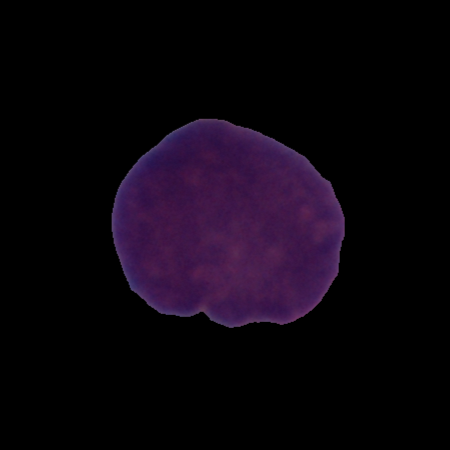
Label: cancer